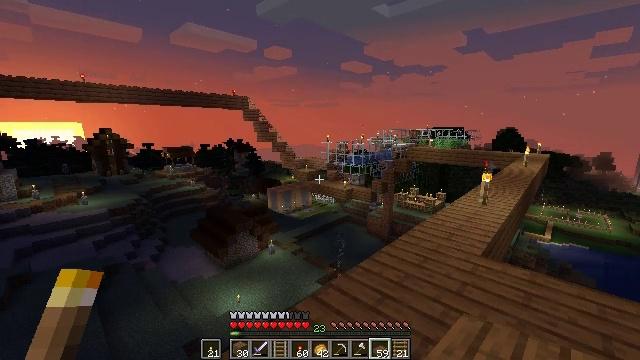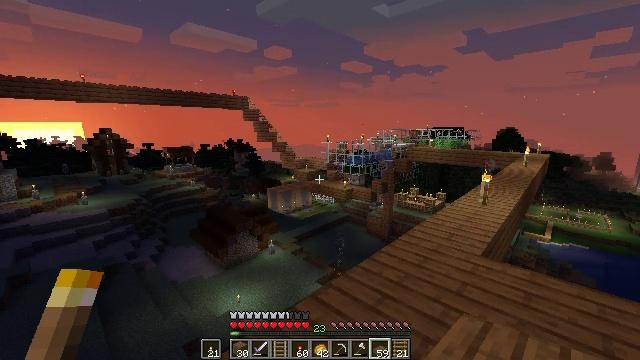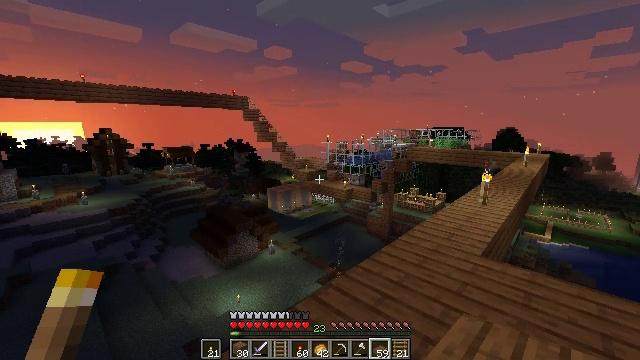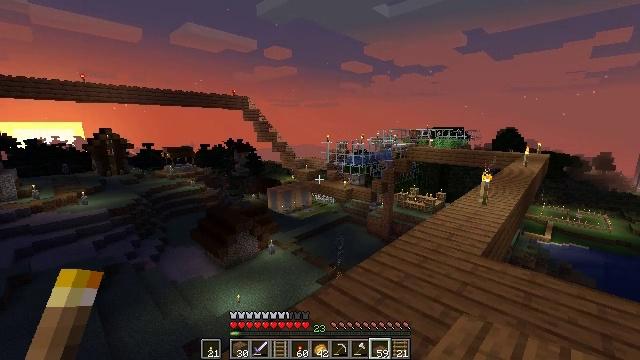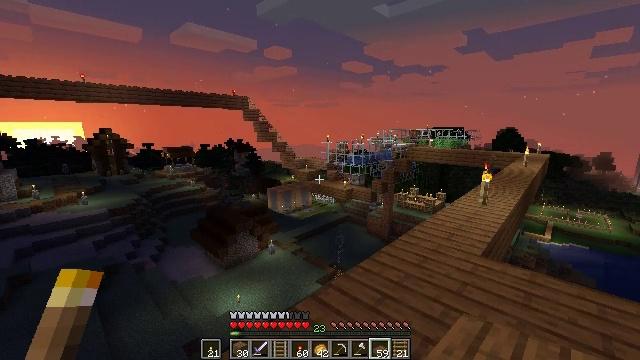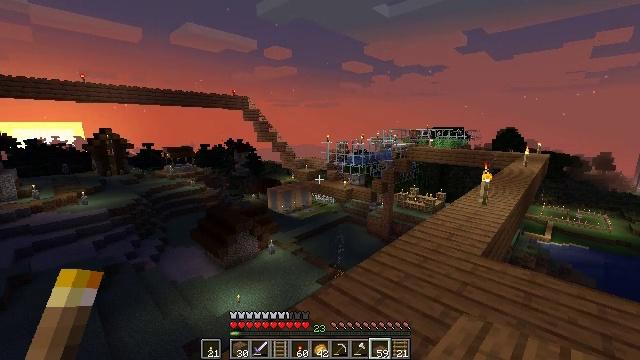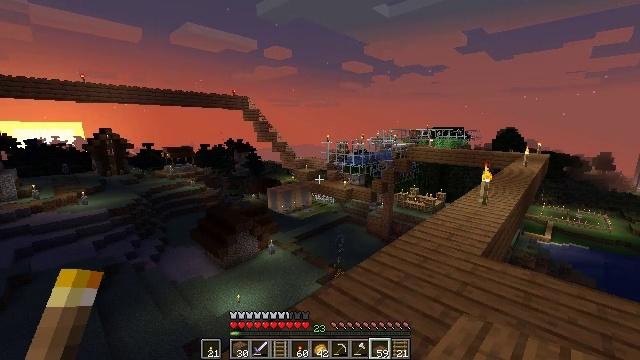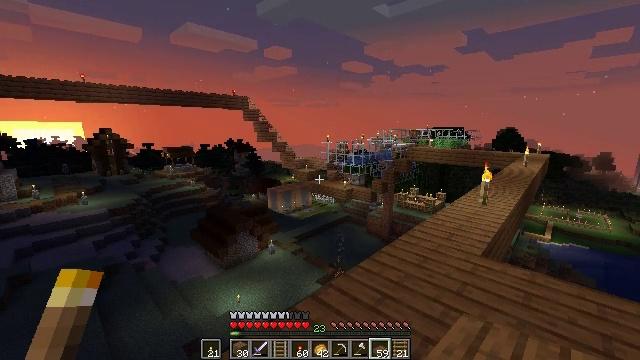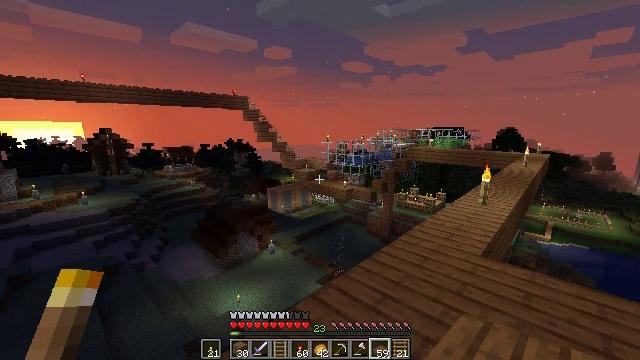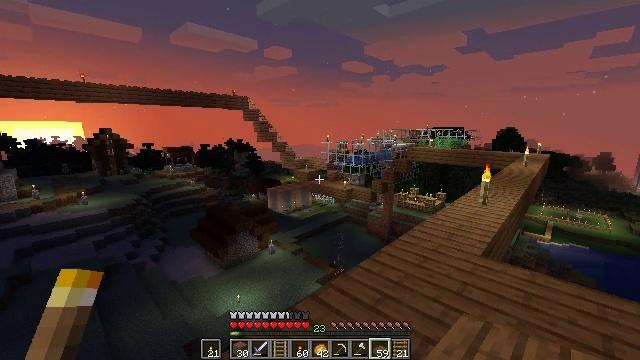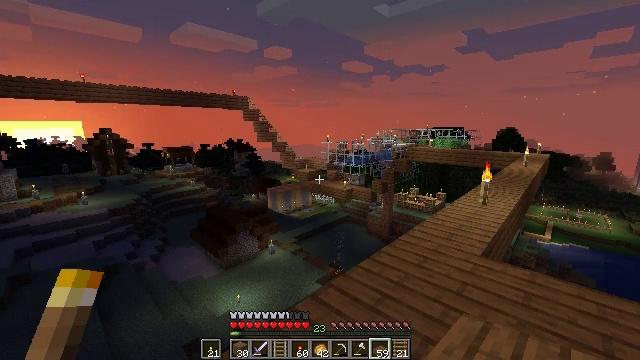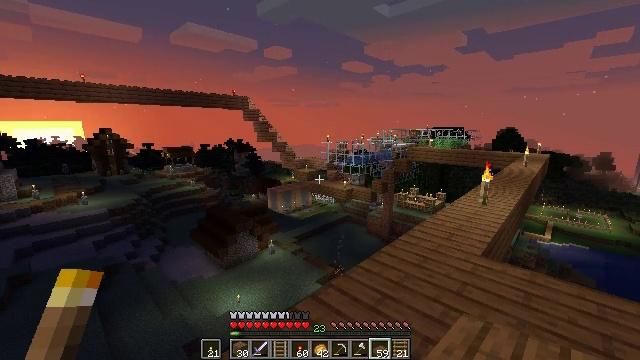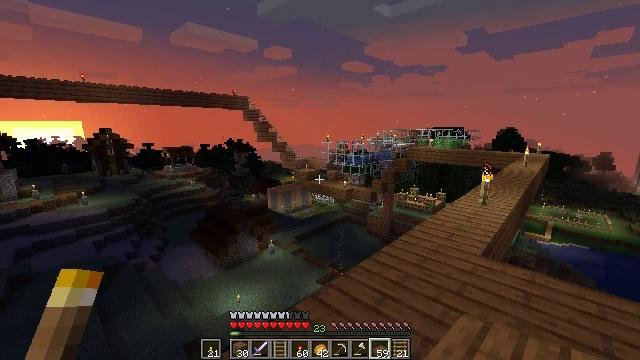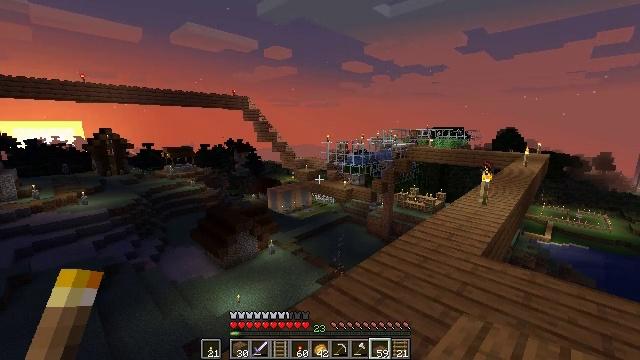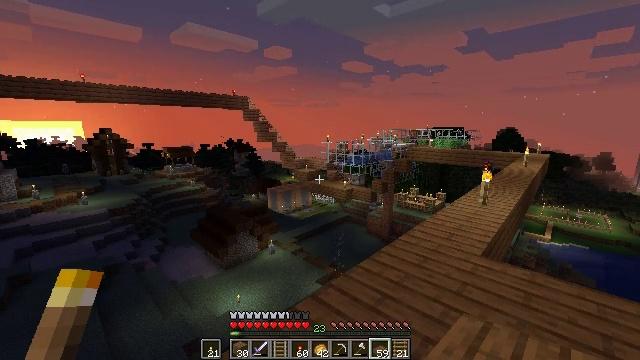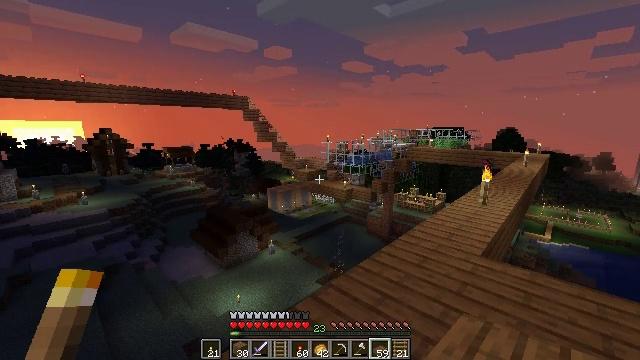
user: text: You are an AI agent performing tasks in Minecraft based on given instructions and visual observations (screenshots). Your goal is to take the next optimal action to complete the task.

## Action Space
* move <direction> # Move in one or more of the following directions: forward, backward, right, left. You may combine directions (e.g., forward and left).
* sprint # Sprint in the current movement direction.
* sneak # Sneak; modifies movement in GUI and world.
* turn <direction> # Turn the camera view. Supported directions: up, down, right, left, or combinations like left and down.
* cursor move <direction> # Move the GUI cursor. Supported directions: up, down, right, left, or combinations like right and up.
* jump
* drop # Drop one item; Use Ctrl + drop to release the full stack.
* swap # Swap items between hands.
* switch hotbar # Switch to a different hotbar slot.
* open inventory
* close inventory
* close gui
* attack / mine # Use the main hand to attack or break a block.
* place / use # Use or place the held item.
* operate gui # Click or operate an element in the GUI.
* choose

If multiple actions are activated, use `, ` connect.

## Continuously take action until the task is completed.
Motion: motion action
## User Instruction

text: Break the rail off the ground.
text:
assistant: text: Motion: no_op
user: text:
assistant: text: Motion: no_op
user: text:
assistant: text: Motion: no_op
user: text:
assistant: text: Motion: no_op
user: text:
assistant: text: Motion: no_op
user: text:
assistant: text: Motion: no_op
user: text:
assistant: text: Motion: no_op
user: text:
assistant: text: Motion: no_op
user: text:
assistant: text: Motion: no_op
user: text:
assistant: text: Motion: no_op
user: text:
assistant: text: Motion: no_op
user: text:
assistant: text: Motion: no_op
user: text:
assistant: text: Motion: no_op
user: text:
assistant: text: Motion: no_op
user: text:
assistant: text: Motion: no_op
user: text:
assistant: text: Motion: no_op
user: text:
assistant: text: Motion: no_op
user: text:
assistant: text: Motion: no_op
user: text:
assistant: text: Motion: no_op
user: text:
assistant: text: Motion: no_op
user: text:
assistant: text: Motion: no_op
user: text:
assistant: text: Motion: no_op
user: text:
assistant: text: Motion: no_op
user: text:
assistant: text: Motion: no_op
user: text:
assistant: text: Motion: no_op
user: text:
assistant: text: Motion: no_op
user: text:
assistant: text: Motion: no_op
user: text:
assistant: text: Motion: no_op
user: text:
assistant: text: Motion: no_op
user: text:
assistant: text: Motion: no_op